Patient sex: M
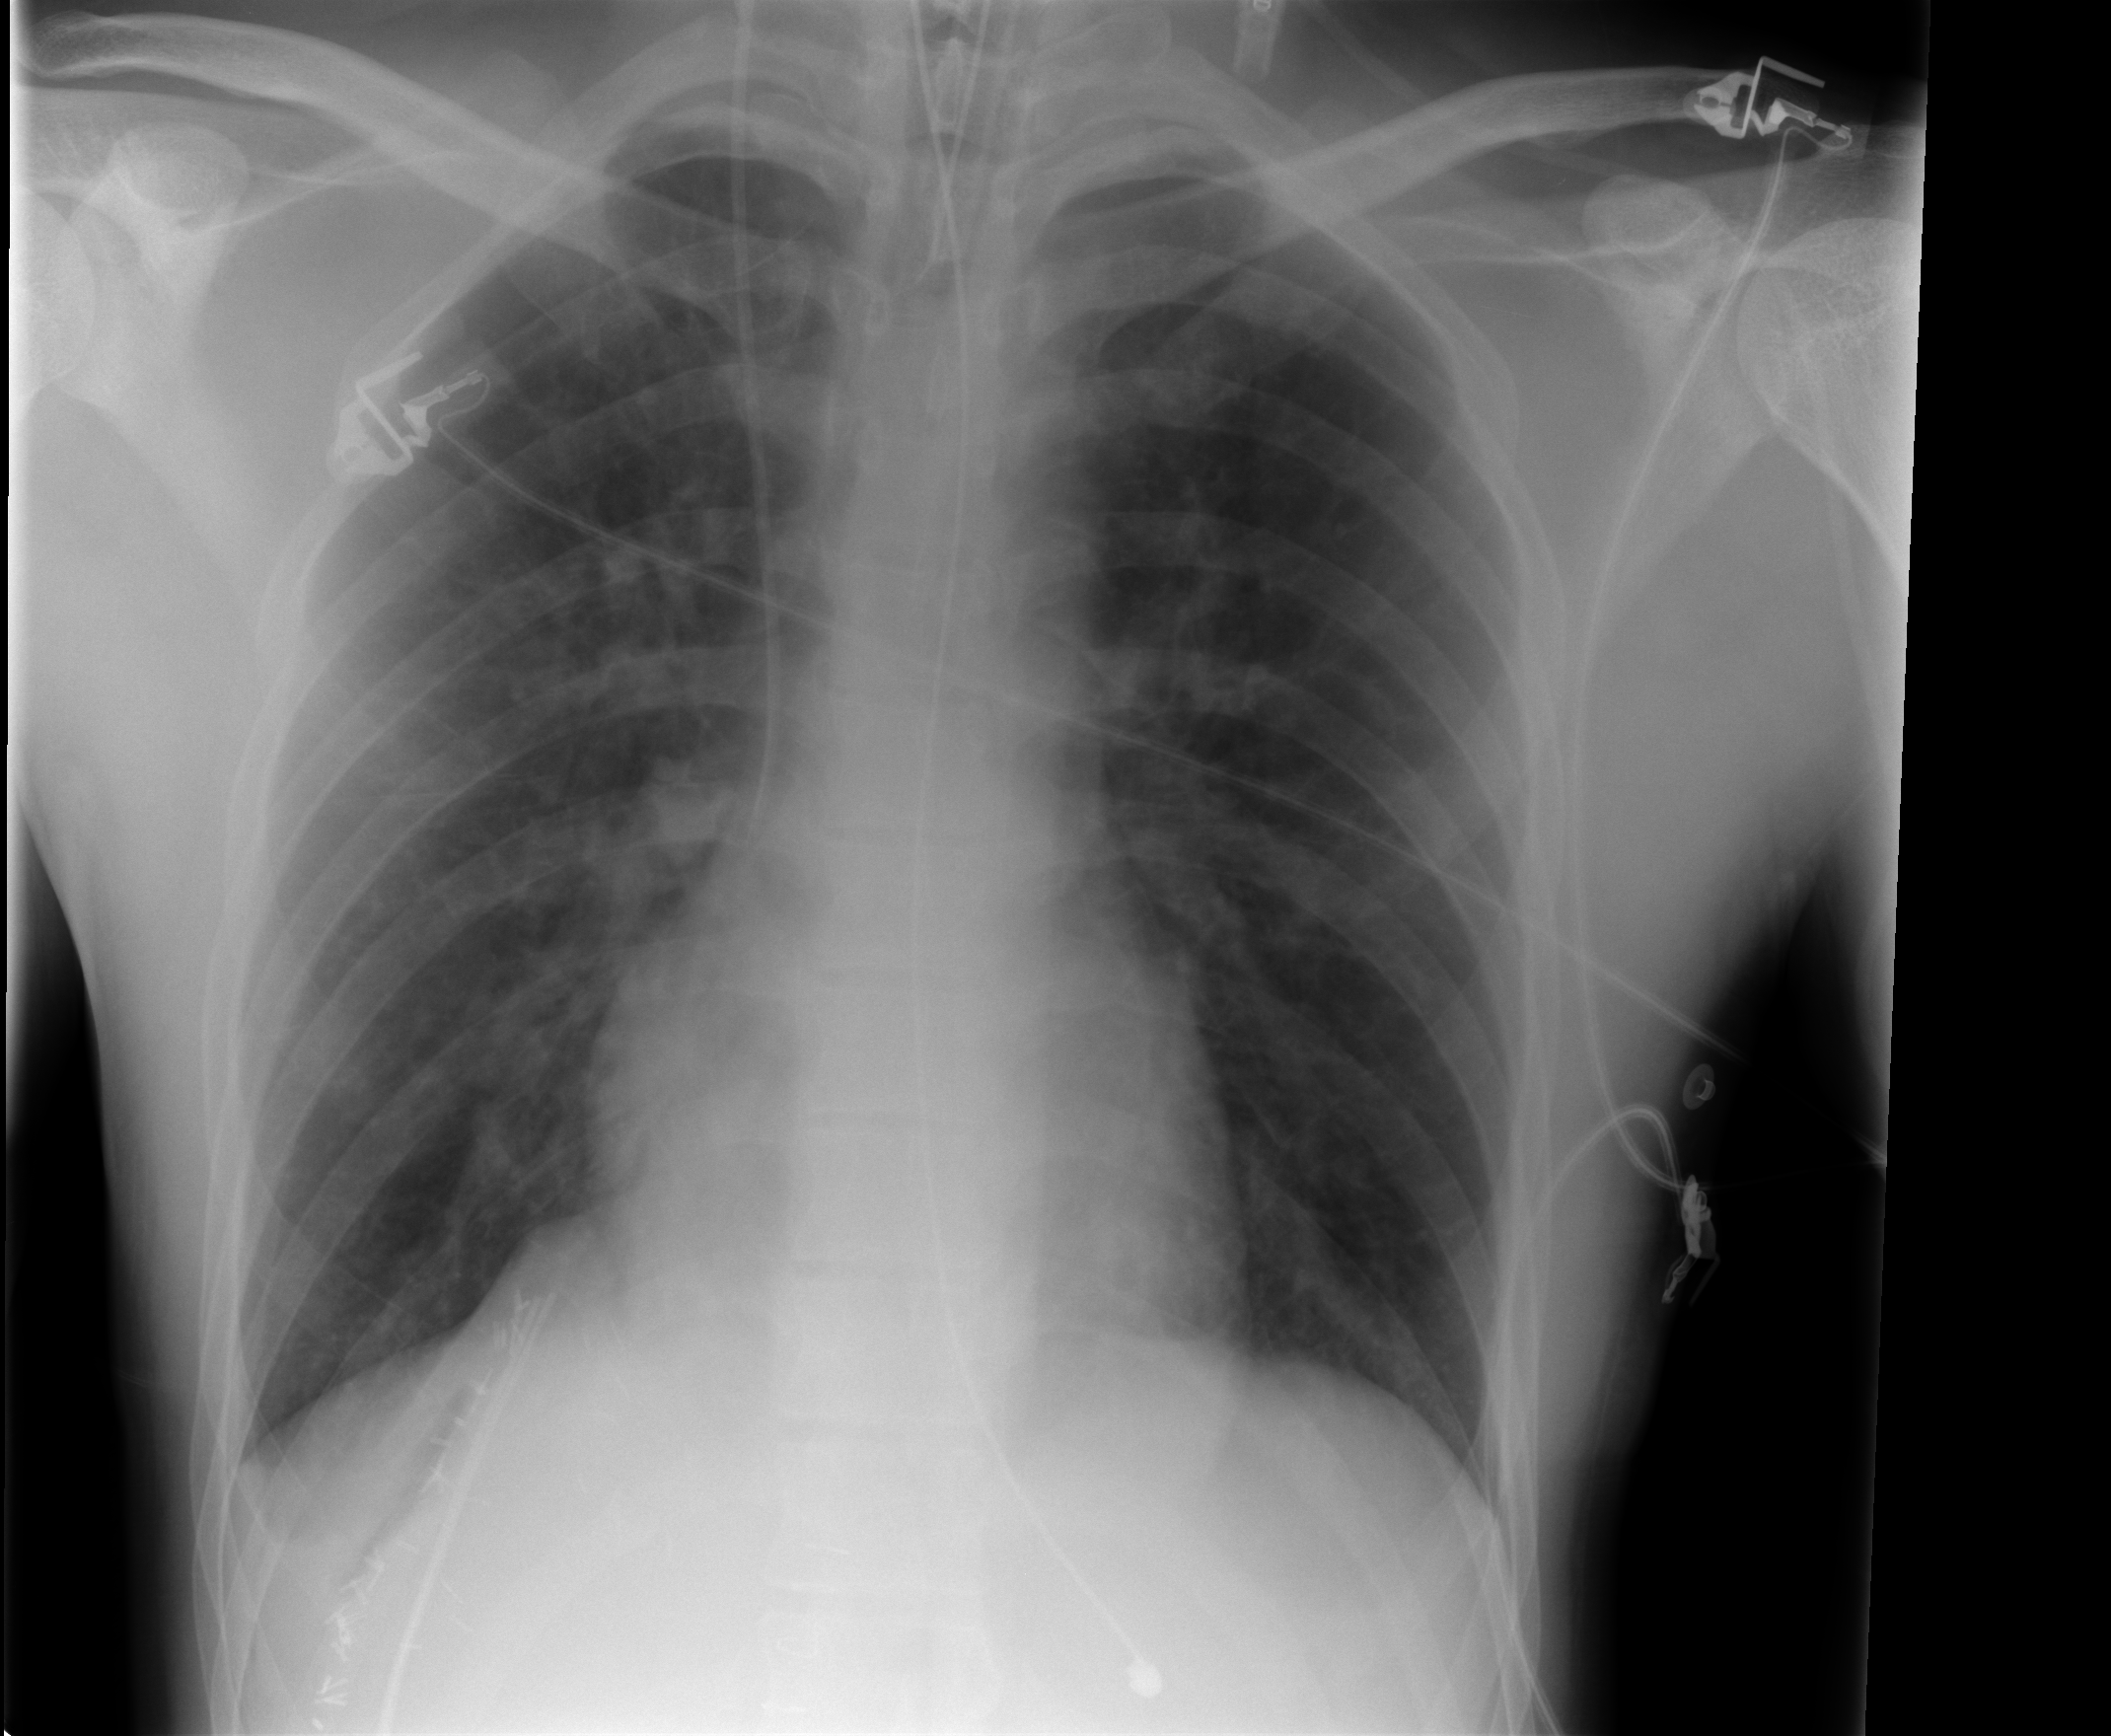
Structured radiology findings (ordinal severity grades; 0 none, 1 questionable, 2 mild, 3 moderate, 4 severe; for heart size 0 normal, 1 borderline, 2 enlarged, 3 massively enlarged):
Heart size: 0
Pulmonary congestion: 2
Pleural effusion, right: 0
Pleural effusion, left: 0
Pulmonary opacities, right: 2
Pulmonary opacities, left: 2
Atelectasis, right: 0
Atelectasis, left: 0